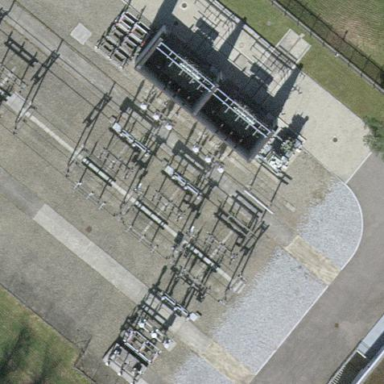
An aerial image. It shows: Distribution level power substation surrounded by fence.